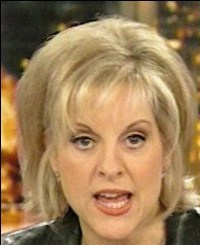
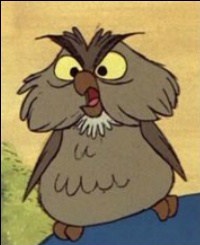
Blend attribute: Facial Expression
Blending difficulty: High
Creative potential: High